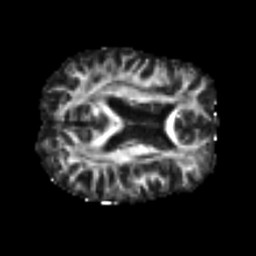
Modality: FA
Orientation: axial
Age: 47
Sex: male
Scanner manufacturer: siemens
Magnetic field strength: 3 T
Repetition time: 4.999 s
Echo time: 0.07946 s